Interaction volume radius: 10 \u00c5
Interaction volume height: 15 \u00c5
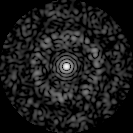
Disorder parameter: 0.8029